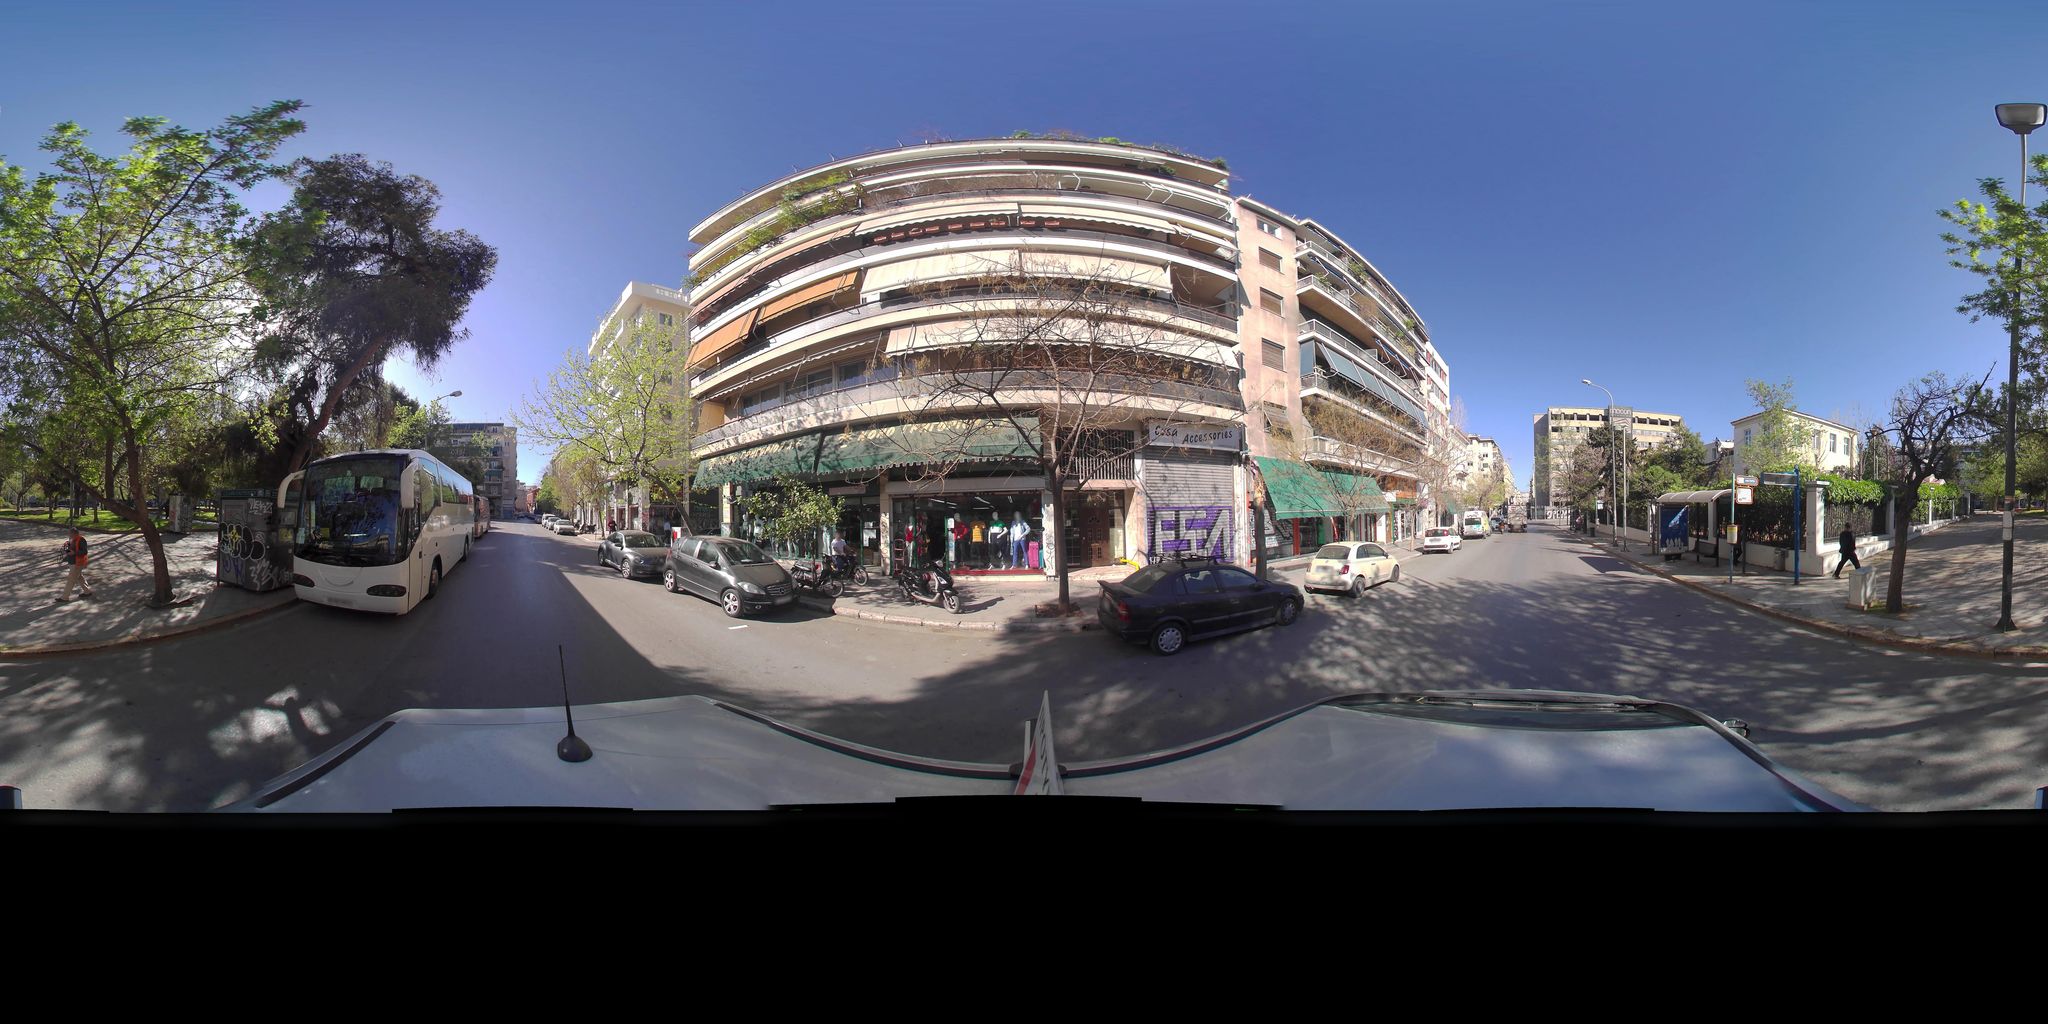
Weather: clear
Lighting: day
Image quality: good
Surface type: cycling surface
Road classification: tertiary
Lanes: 1
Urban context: urban centre
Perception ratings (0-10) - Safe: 3.9, Lively: 1.65, Beautiful: 6.78, Boring: 6.21, Depressing: 5.1, Wealthy: 5.49